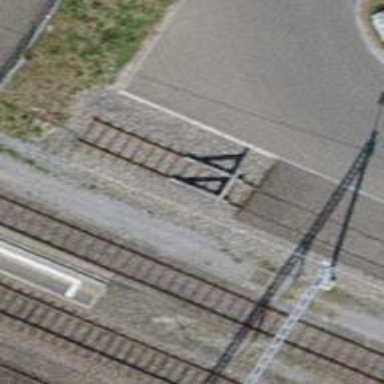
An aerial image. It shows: Railway buffer stop.